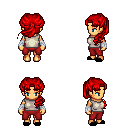
a pixel art fantasy rpg character, female body template, human, tanned skin, white sleeveless shirt, red pants, red princess hairstyle, white cloth bandages, black slippers, four views (front, back, left, right), 2x2 character sprite sheet, small pixel art, hard edges, no anti-aliasing